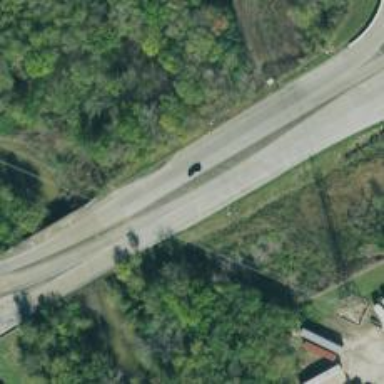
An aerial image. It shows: Secondary road with frontage road alongside.